Question: I'm using Mason in one of my projects and I have a problem using the module JSON.
The page 'search.mhtml' is working properly with other external modules ('use DBI') but whenever I use the following code, the browser is giving me an error "No data received":

here is my code:
'''
<%once>
use strict;
use JSON;
</%once>
bla
'''
The script is just printing "bla" after the "<once>" tag ... and that's it ..
When I remove the "use JSON" it's working ...
Any ideas?
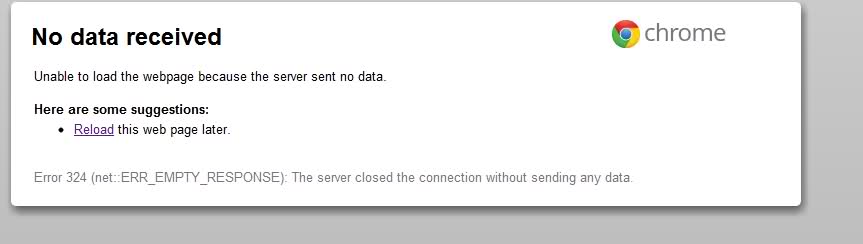
Answer: Solved !
After debugging the JSON module I noticed it get stuck when trying to load the module JSON::XS.
I installed it and now everything works...
FYI.